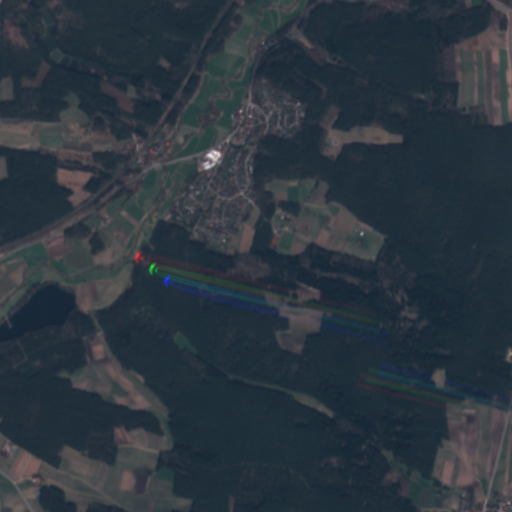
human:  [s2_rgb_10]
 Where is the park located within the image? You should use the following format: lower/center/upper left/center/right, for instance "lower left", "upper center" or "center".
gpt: The park is located in the center of the image.
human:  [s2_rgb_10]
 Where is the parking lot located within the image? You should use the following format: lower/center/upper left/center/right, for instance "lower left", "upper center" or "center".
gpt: The parking lot is located in the upper center of the image.
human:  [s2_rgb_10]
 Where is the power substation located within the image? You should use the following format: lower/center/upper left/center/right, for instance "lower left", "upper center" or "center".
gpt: The power substation is located in the lower left of the image.
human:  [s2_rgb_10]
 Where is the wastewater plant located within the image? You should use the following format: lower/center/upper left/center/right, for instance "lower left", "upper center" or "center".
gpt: The wastewater plant is located in the upper center of the image.
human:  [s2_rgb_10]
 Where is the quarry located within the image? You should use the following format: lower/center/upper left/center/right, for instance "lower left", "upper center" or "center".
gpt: There is no quarry in the image.